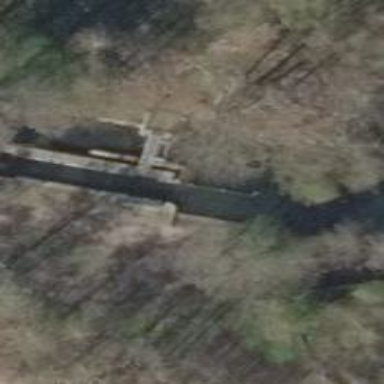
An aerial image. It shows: Weir along the waterway.